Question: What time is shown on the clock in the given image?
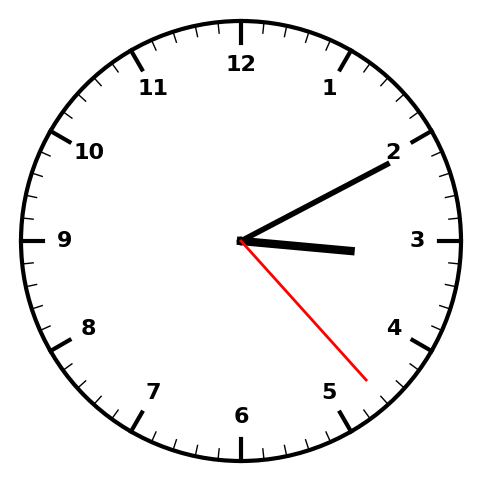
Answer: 03:10:23